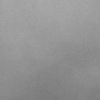
Label: dusty